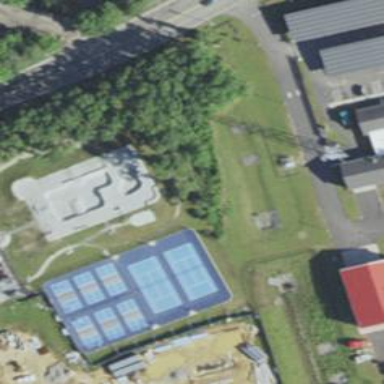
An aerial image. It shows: Pitch for leisure activities.